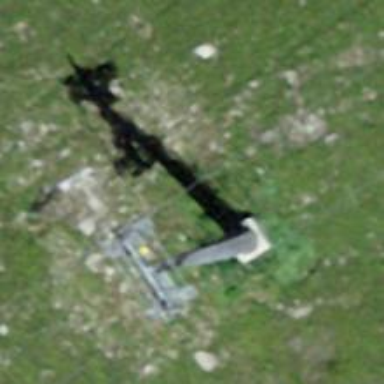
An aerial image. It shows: Pylon used for aerialway.